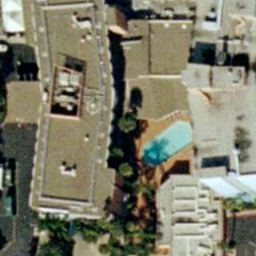
Label: buildings